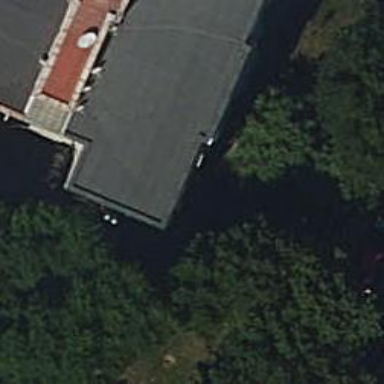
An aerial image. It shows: Restaurant.